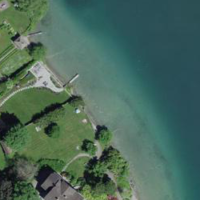
EUNIS habitat code: 14
Species observed at this site:
Cardamine hirsuta
Poa annua
Epilobium parviflorum
Symphoricarpos albus
Lysimachia vulgaris